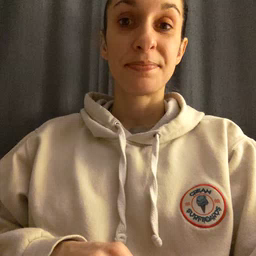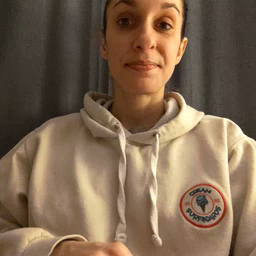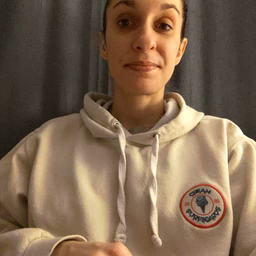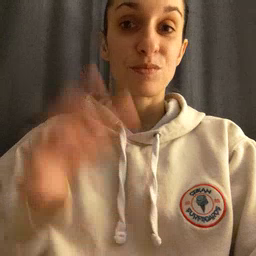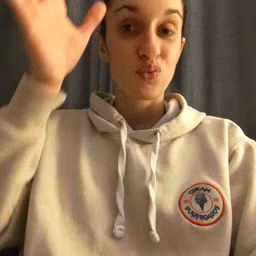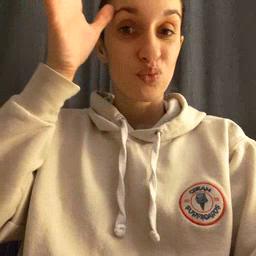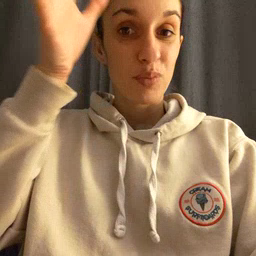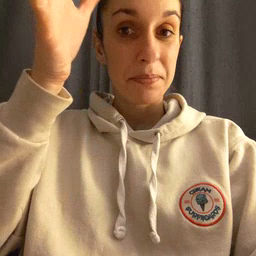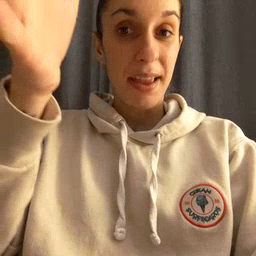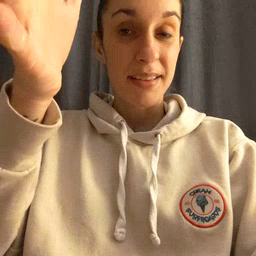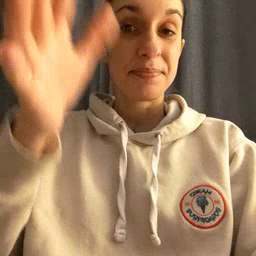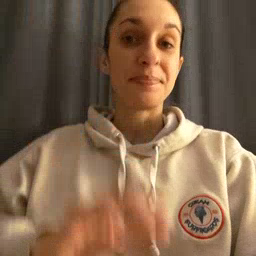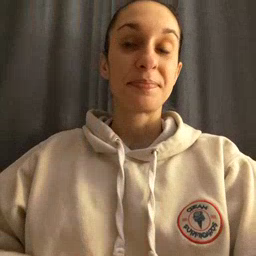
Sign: grandpa